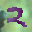
Label: 2